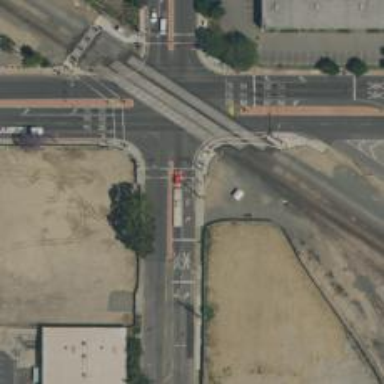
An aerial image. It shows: Marked crossing on footway.